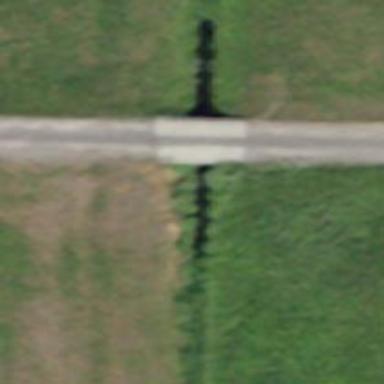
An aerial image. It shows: Culvert underpass for canal.